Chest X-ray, AP view. Patient: 30 years old, sex M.
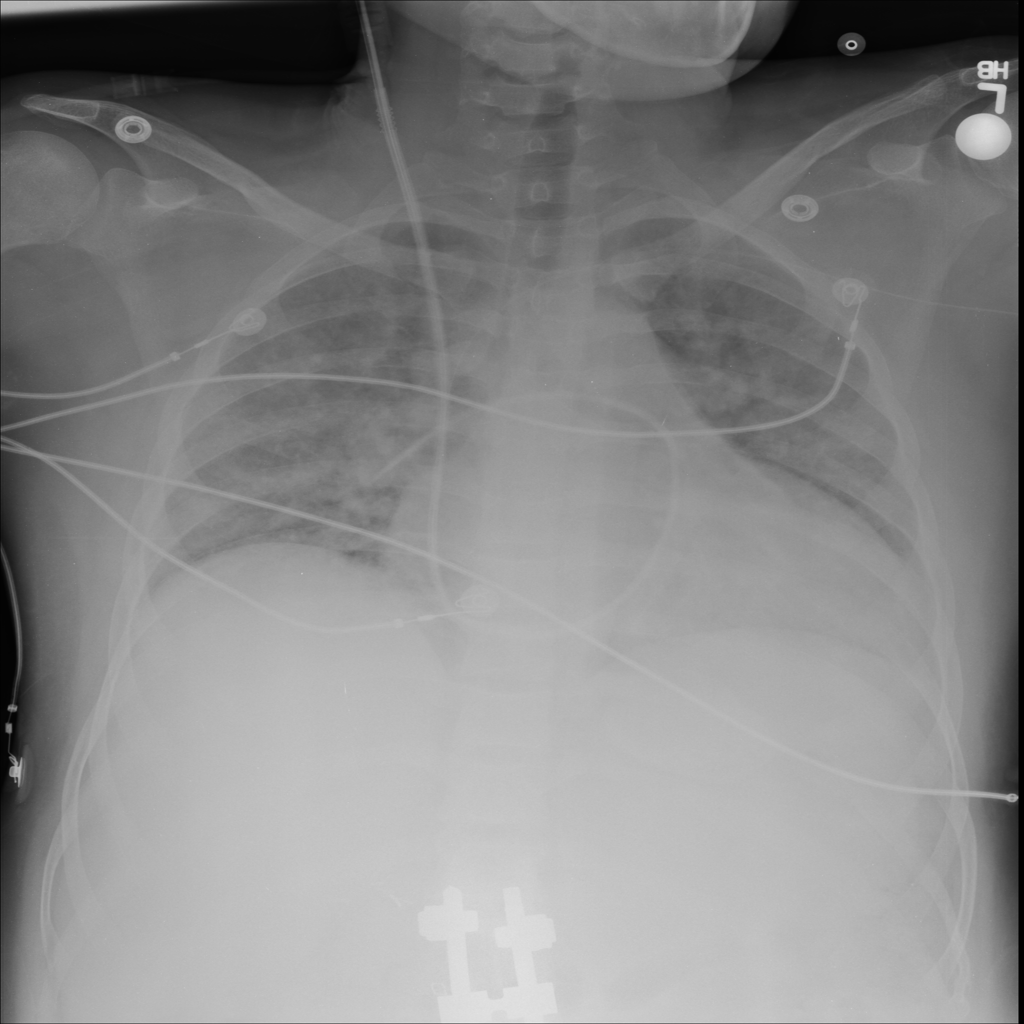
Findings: Infiltration